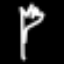
Label: fork